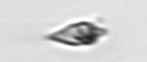
Label: Oxytoxum